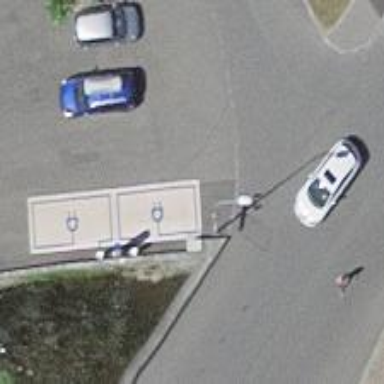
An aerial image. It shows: Charging station.